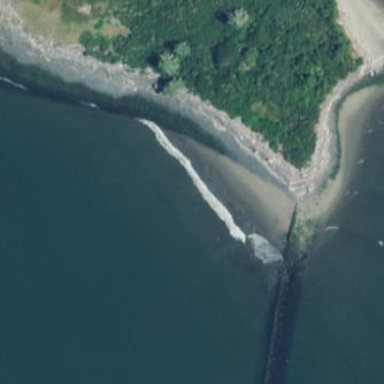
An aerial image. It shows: Sandy beach with natural surface.